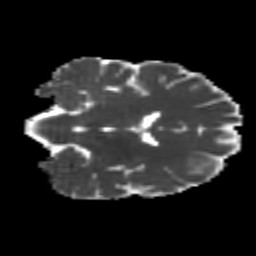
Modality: MD
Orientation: coronal
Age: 23
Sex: male
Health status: healthy
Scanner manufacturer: philips
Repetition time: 7.475 s
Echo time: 0.08753 s